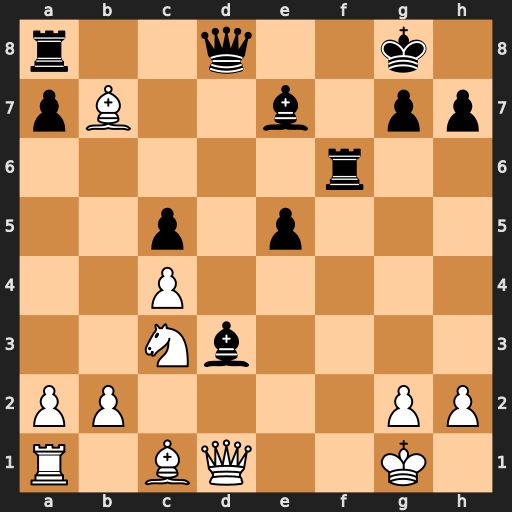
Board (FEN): r2q2k1/pB2b1pp/5r2/2p1p3/2P5/2Nb4/PP4PP/R1BQ2K1
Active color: w
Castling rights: -
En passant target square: -
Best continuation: Bd5+ Kh8 Qxd3